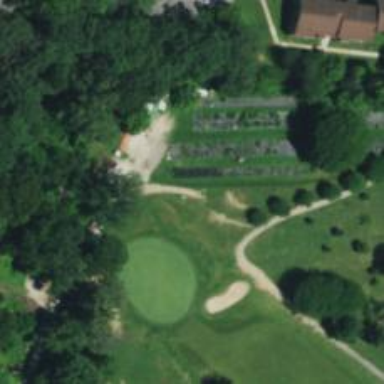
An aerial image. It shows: Service road used as golf cart path.